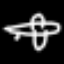
Label: airplane